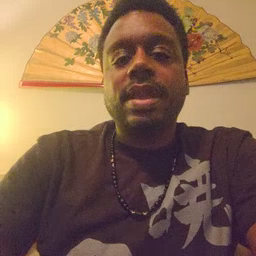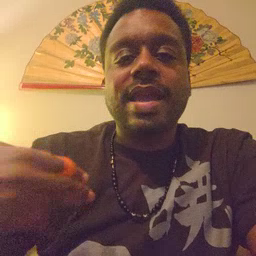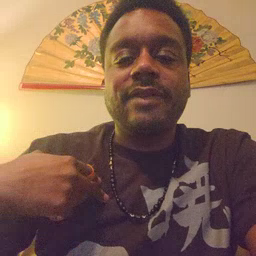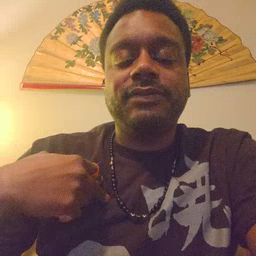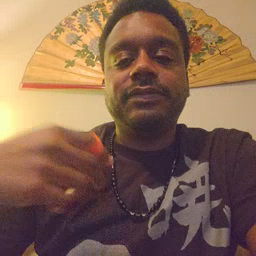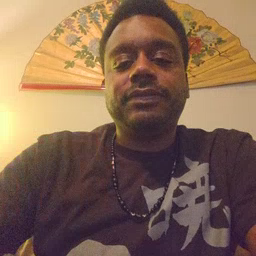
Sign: have